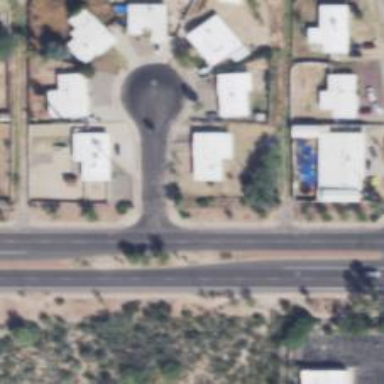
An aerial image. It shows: Road with stop sign.